Question: When my application first runs I'm using some simple code to read in some data from a source and then saving it to core data to be read back in the future. Here is my applicationDidFinishLaunching method:
'''
- (BOOL)application:(UIApplication *)application didFinishLaunchingWithOptions:(NSDictionary *)launchOptions
{
categories = [[NSMutableArray alloc] init];
NSUserDefaults *defaults = [NSUserDefaults standardUserDefaults];
if (![defaults objectForKey:@"dataImported"]) {
NSMutableArray *temp_Categories = [[NSMutableArray alloc] initWithObjects:@"Food & Drink", @"Medical", @"Hotel", @"Travel", nil];
for(int i = 0; i < [temp_Categories count]; i++){
//Insert a new object of type ProductInfo into Core Data
NSManagedObject *categoryInfo = [NSEntityDescription
insertNewObjectForEntityForName:@"Category"
inManagedObjectContext:self.managedObjectContext];
//Set category entities values
[categoryInfo setValue:[temp_Categories objectAtIndex:i] forKey:@"categoryName"];
[categories addObject:[temp_Categories objectAtIndex:i]];
}
[defaults setObject:@"OK" forKey:@"dataImported"];
[defaults synchronize];
NSLog(@"Imported");
}
else {
//read from core data
NSError *error;
NSFetchRequest *fetchRequest = [[NSFetchRequest alloc] init];
NSEntityDescription *entity = [NSEntityDescription
entityForName:@"Category" inManagedObjectContext:self.managedObjectContext];
[fetchRequest setEntity:entity];
NSMutableArray *temp_Categories = [[NSMutableArray alloc] initWithArray:[self.managedObjectContext executeFetchRequest:fetchRequest error:&error]];
for (int i = 0; i < [temp_Categories count]; i++){
NSString *category = [[temp_Categories objectAtIndex:i] objectForKey:@"categoryName"];
[categories addObject:category];
NSLog(@"Success");
}
NSLog(@"Read From Core");
}
return YES;
}
'''
When I run this code the very first time, it works correctly, however when I run it in future (when it read from core data) it does not work, it doesn't read in the array from core data and temp_Categories count = 0. Can anyone explain what I'm doing wrong? I'm having the same trouble trying to do the same thing with a plist file in another app.
Thanks,
Jack
I'm using iOS 5.
Data model screenshot:
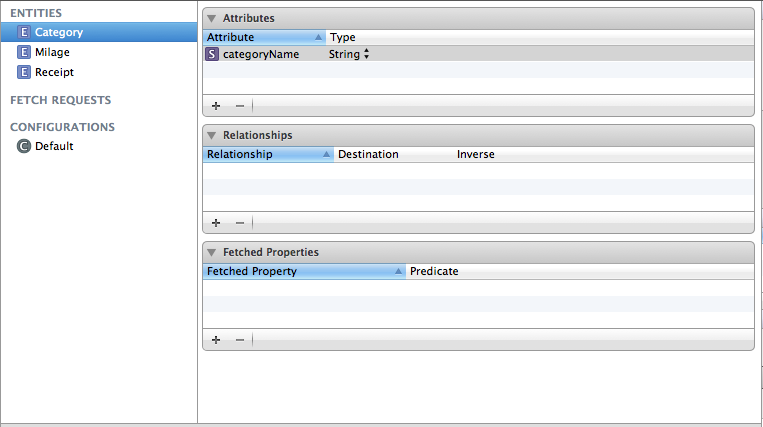
Answer: I managed to get it to work with this:
'''
- (BOOL)application:(UIApplication *)application didFinishLaunchingWithOptions:(NSDictionary *)launchOptions
{
categories = [[NSMutableArray alloc] init];
NSUserDefaults *defaults = [NSUserDefaults standardUserDefaults];
if (![defaults objectForKey:@"dataImported"]) {
NSMutableArray *temp_Categories = [[NSMutableArray alloc] initWithObjects:@"Food & Drink", @"Medical", @"Hotel", @"Travel", nil];
for(int i = 0; i < [temp_Categories count]; i++){
//Insert a new object of type Category into Core Data
NSManagedObject *categoryInfo = [NSEntityDescription
insertNewObjectForEntityForName:@"Category"
inManagedObjectContext:self.managedObjectContext];
//Set category entities values
[categoryInfo setValue:[temp_Categories objectAtIndex:i] forKey:@"name"];
NSError *error;
if (![self.managedObjectContext save:&error]) {
NSLog(@"Whoops, couldn't save: %@", [error localizedDescription]);
}
NSLog(@"Added category to Core Data");
//Add to global array
[categories addObject:[temp_Categories objectAtIndex:i]];
}
[defaults setObject:@"OK" forKey:@"dataImported"];
[defaults synchronize];
NSLog(@"Imported");
}
else {
//read from core data
NSError *error;
NSFetchRequest *fetchRequest = [[NSFetchRequest alloc] init];
NSEntityDescription *entity = [NSEntityDescription
entityForName:@"Category" inManagedObjectContext:self.managedObjectContext];
[fetchRequest setEntity:entity];
NSMutableArray *temp_Categories = [[NSMutableArray alloc] initWithArray:[self.managedObjectContext executeFetchRequest:fetchRequest error:&error]];
for (NSManagedObject *object in temp_Categories){
[categories addObject: [object valueForKey:@"name"]];
}
NSLog(@"Read From Core");
}
return YES;
}
'''
Thanks for all your help.